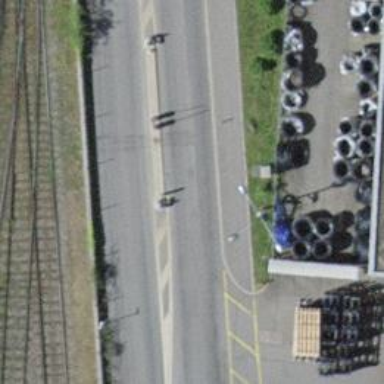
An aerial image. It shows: Lift gate barrier.